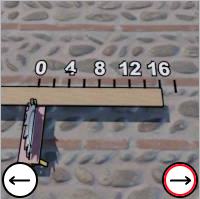
Task: length
Answer: 16
First scale value: 4.0